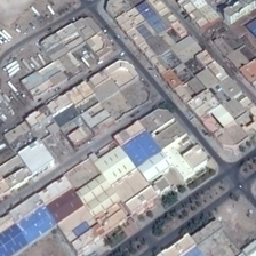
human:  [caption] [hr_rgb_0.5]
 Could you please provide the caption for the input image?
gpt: it is a dense industrial area seperated by straight roads .

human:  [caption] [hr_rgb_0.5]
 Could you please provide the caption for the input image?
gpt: In the block shown, we can see factory buildings and parked trucks as well as trees growing along the road.

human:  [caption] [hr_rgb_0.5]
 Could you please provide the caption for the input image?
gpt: In the indicated block we can see factory buildings and parked tracks along with growing trees along the way.

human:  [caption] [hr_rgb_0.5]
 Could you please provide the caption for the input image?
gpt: a cross separates the industrial which includes some blue and brown workshops .

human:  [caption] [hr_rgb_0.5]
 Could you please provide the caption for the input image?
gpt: many industrial buildings are near a crossroads .